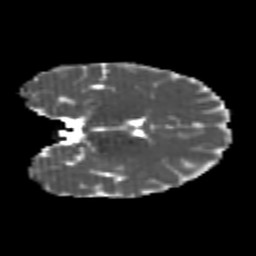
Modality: MD
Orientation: coronal
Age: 24
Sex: female
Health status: healthy
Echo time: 0.074 s